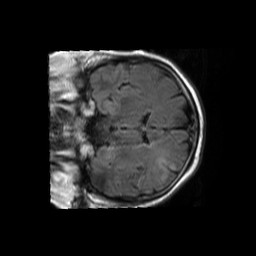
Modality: FLAIR
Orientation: coronal
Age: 60
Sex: male
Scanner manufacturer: philips
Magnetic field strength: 1.5 T
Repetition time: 6 s
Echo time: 0.12 s